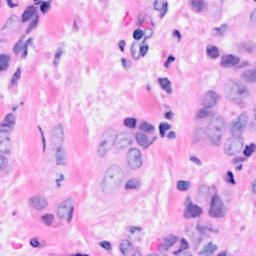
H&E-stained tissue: Breast